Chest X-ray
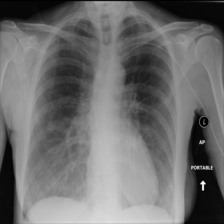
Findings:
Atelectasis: negative
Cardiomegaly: negative
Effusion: negative
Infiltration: negative
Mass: negative
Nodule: positive
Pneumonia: negative
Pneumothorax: negative
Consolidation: negative
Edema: negative
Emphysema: negative
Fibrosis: negative
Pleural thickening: negative
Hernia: negative